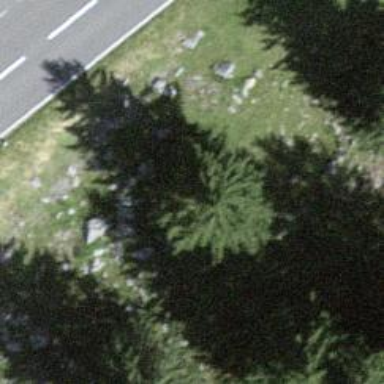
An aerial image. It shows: Evergreen needle-leaved tree.